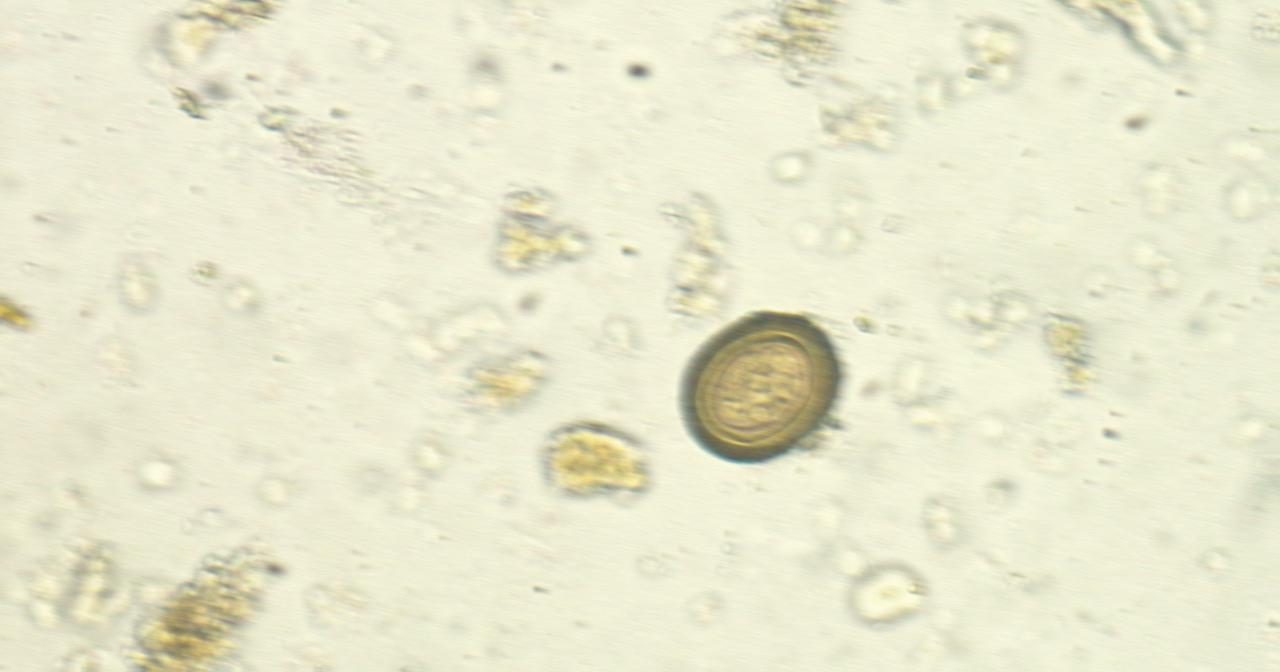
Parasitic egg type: Taenia spp. egg